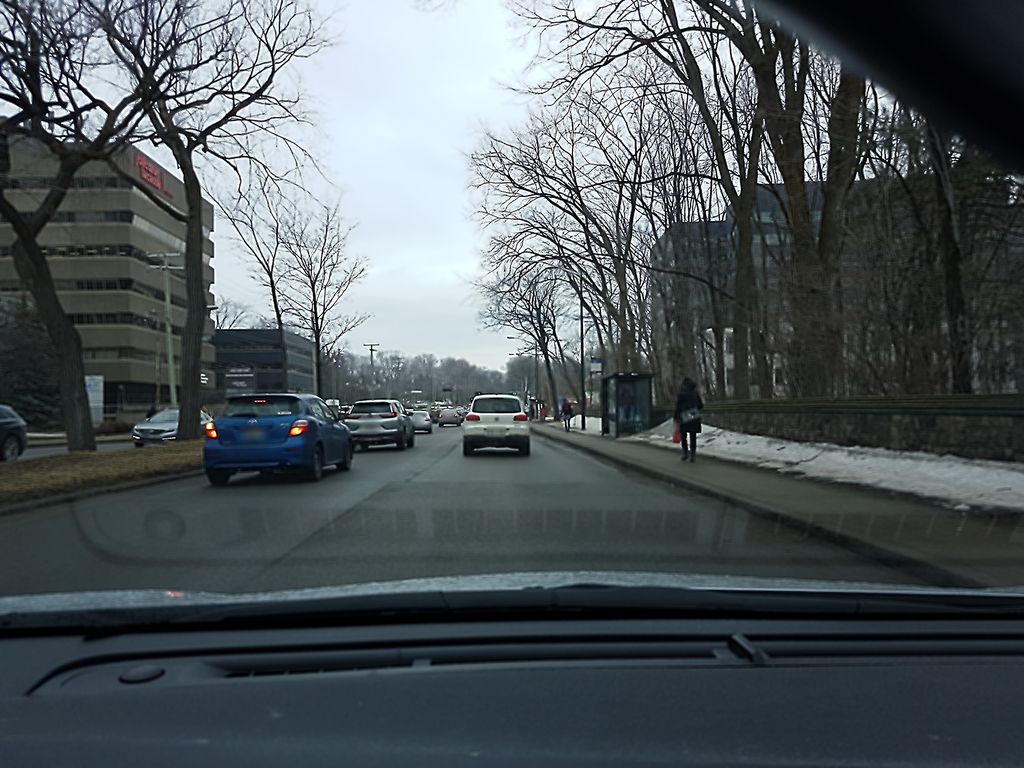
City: quebec_city